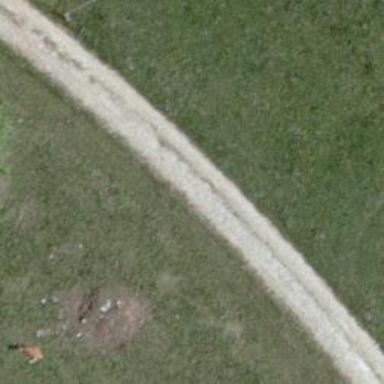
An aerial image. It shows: Track with grade3 tracktype.